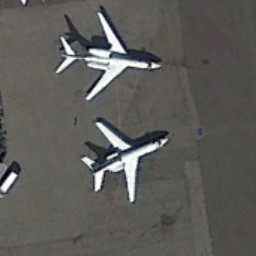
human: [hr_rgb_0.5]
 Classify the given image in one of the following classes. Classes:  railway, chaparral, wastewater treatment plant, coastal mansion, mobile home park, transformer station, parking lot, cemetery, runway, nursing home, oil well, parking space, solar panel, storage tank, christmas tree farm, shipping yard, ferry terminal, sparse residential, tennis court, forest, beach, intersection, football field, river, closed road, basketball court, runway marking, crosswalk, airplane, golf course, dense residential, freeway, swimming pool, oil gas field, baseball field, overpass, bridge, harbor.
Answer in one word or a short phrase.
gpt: airplane